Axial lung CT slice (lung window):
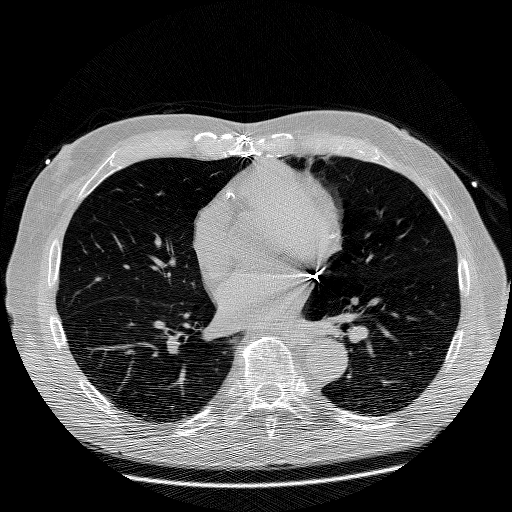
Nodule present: no